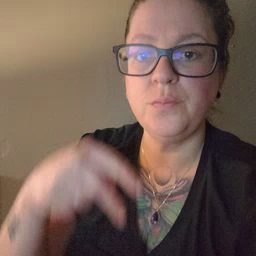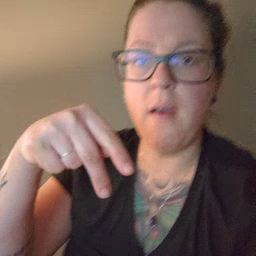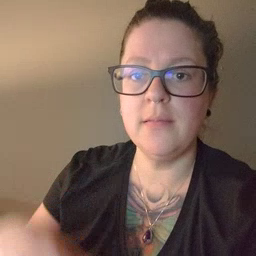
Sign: ride